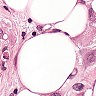
Metastatic tissue present: yes